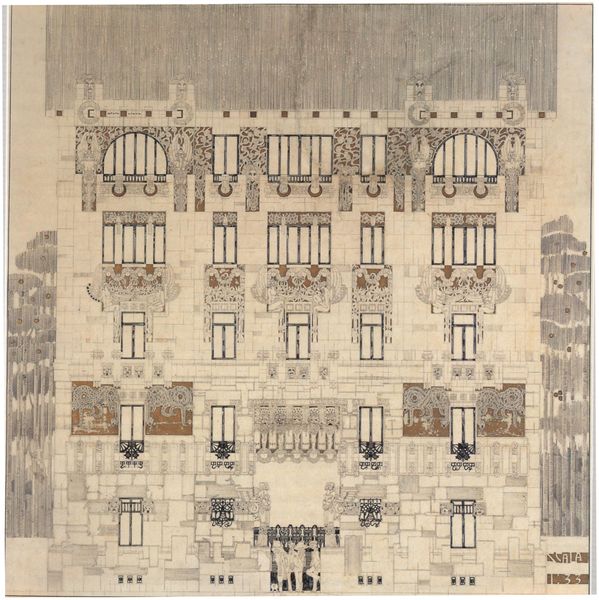
Titel: Fassade eines Gebäudes
Künstler: Antonio Sant' Elia
Standort: Como
Institution: Museo Civico
Schlagwörter: baum, weiß, bäume, frauen, landschaft, menschen, blumen, braun, fenster, grau, hell, hintergrund, schmuck, schwarz, skizze, säulen, tür, zeichnung, dach, gebäude, haus, park, rot, beige, leute, muster, ornament, wand, architektur, stehen, stein, steine, gold, front, wald, kinder, ranken, balkon, ansicht, bogen, fassade, türen, flächen, mauer, grafik, türe, jugendstil, symmetrie, dekor, floral, ornamente, verzierung, stuck, klimt, tor, balkone, bögen, eingang, erker, wohnhaus, rechteck, palast, stockwerk, mauerwerk, aufstand, mosaik, entwurf, fries, portal, rustika, villa, gesims, quader, mittelalter, rundbögen, rechteckig, schwartz, etagen, geschosse, plan, wien, tpr, stockwerke, jugendstill, art deco, wohnen, sezession, verzierungen, aufriss, rundbogenfenster, palst, hochhaus, gegliedert, florale motive, hazs, schwaruz, moasik, fünf achsen, fünf etagen, schmuckfelder, zeivhnung, vier menschen, miasik, zwidimensional